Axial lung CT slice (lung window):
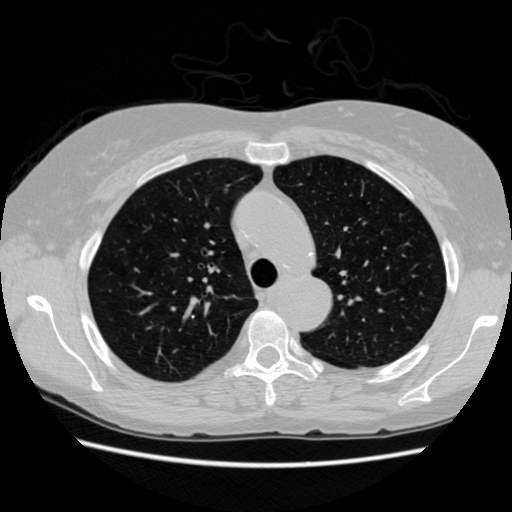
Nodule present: no